Field crop: tomato
Growth stage: 2
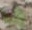
Species: solanum